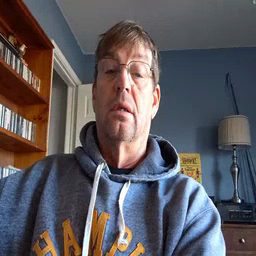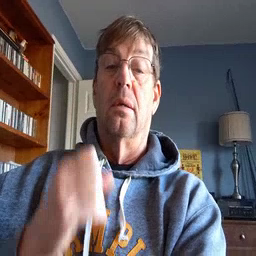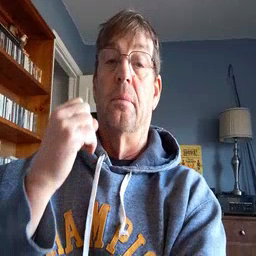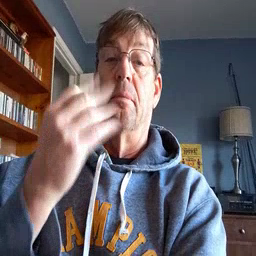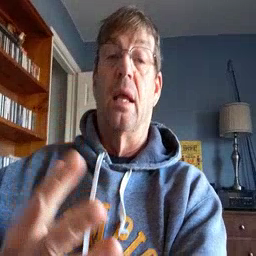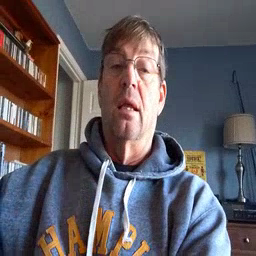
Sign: many